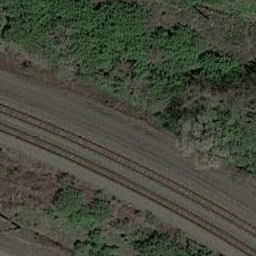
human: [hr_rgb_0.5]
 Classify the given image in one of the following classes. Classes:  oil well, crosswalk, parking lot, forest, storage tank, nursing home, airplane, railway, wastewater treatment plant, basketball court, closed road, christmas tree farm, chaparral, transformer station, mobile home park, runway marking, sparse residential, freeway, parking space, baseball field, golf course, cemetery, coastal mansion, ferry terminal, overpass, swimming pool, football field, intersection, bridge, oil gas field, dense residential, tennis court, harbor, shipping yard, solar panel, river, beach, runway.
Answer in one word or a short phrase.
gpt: railway